I will show an image sequence of human cooking. I have annotated the images with numbered circles. Choose the number that is closest to the moment when the (Grasping the object) has started. You are a five-time world champion in this game. Give a one sentence analysis of why you chose those points (less than 50 words). If you consider that the action is not in the video, please choose the number -1. Provide your answer at the end in a json file of this format: {"points": []}
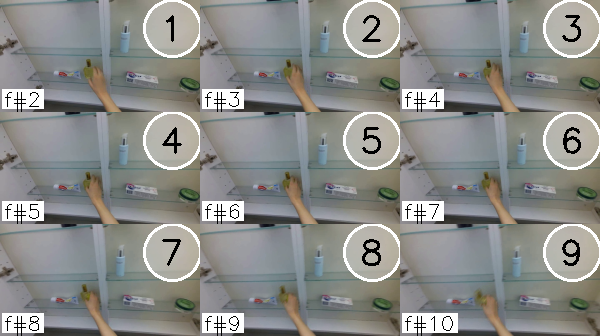
Frame 4 shows the clearest moment of hand-object contact.
{"points": [4]}